Question: I am trying to use scipy to do <URL> of an image. It seems pretty straightforward using scipy -> 'binary_erosion / dialation'. However, the output is not at all what is expected.
Here is my basic code:
'''
import scipy
from scipy import ndimage
import matplotlib.pyplot as plt
import numpy as np
import Image
#im = Image.open('flower.png')
im = ndimage.imread('flower.png')
im = ndimage.binary_erosion(im).astype(np.float32)
scipy.misc.imsave('erosion.png', im)
im2 = Image.open('flower.png')
im2 = ndimage.binary_dilation(im2)
scipy.misc.imsave('dilation.png', im2)
'''
This is the output:

The output for dilation is just a completely white image for the original "flower.png"
I believe that I must specify a better kernel or mask but am not really sure why I am getting a green output for erosion and completely white output for dilation.
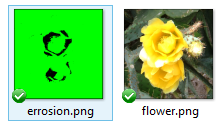
Answer: I was using the binary erosion instead of the <URL> array. I converted the original image to greyscale by using 'flatten=true' like so:
'''
im = scipy.misc.imread('flower.png', flatten=True).astype(np.uint8)
'''
then called:
'''
im1 = ndimage.grey_erosion(im, size=(15,15))
'''
And got a nicely eroded picture, although it is greyscale.